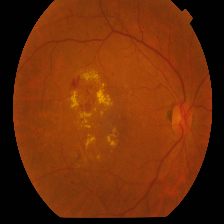
Diabetic retinopathy grade: Proliferative DR